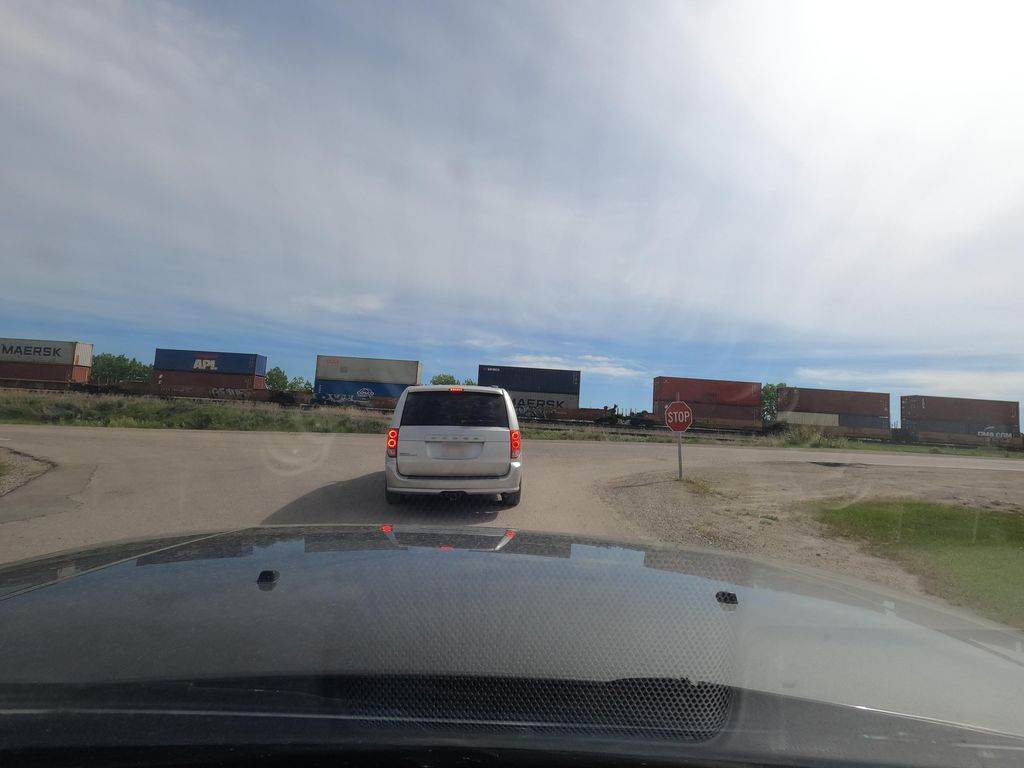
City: calgary